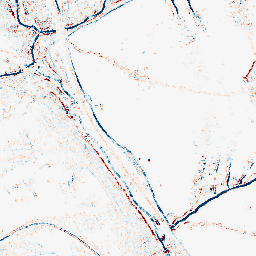
Category: morphological
Decomposition family: morphological_square
Decomposition parameters: operation: average
size: 3
Upsampling method: quintic
Upsampling parameters: scale: 8
Upsampling scale: 8